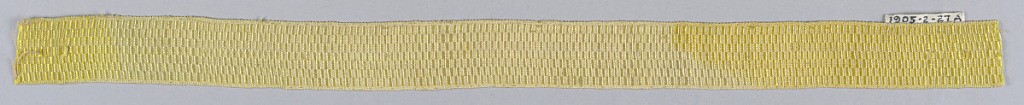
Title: Trimming
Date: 18th century
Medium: silk Technique: woven
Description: Trimming woven in a yellow checkerboard design.